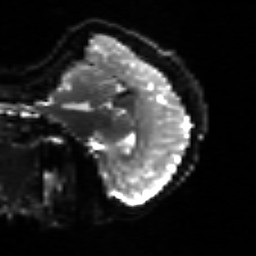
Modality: sbref
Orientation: sagittal
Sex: female
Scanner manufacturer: siemens
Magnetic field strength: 3 T
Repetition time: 5 s
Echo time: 0.071 s